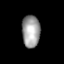
Tissue: lung
Cell type: Endothelial cells
Senescence score: 0.5487
Nuclear area (px): 575
Mean DAPI intensity: 156.377